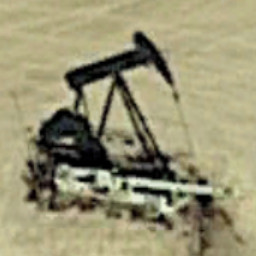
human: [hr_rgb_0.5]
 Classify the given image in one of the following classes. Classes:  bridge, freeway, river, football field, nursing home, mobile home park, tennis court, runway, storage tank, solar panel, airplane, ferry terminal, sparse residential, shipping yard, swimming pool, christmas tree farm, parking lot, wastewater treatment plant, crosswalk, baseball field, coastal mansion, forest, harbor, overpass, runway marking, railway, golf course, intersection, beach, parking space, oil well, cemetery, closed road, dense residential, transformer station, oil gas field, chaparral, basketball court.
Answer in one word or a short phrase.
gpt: oil well